Question: I have a tight loop which runs through a load of carts, which themselves contain around 10 events event objects and writes them to the disk in JSON via an intermediate repository (jOliver common domain rewired with GetEventStore.com):
'''
// create ~200,000 carts, each with ~5 events
List<Cart> testData = TestData.GenerateFrom(products);
foreach (var cart in testData)
{
count = count + (cart as IAggregate).GetUncommittedEvents().Count;
repository.Save(cart);
}
'''
I see the disk says it is as 100%, but the throughout is 'low' (15MB/sec, ~5,000 events per second) why is this, things i can think of are:
1. Since this is single threaded does the 25% CPU usage actually mean 100% of the 1 core that I am on (any way to show specific core my app is running on in Visual Studio)?
2. Am i constrained by I/O, or by CPU? Can I expect better performance if i create my own thread pool one for each CPU?
3. How come I can copy a file at ~120MB/sec, but I can only get throughput of 15MB/sec in my app? Is this due to the write size of lots of smaller packets?
Anything else I have missed?

The code I am using is from the geteventstore docs/blog:
'''
public class GetEventStoreRepository : IRepository
{
private const string EventClrTypeHeader = "EventClrTypeName";
private const string AggregateClrTypeHeader = "AggregateClrTypeName";
private const string CommitIdHeader = "CommitId";
private const int WritePageSize = 500;
private const int ReadPageSize = 500;
IStreamNamingConvention streamNamingConvention;
private readonly IEventStoreConnection connection;
private static readonly JsonSerializerSettings serializerSettings = new JsonSerializerSettings { TypeNameHandling = TypeNameHandling.None };
public GetEventStoreRepository(IEventStoreConnection eventStoreConnection, IStreamNamingConvention namingConvention)
{
this.connection = eventStoreConnection;
this.streamNamingConvention = namingConvention;
}
public void Save(IAggregate aggregate)
{
this.Save(aggregate, Guid.NewGuid(), d => { });
}
public void Save(IAggregate aggregate, Guid commitId, Action<IDictionary<string, object>> updateHeaders)
{
var commitHeaders = new Dictionary<string, object>
{
{CommitIdHeader, commitId},
{AggregateClrTypeHeader, aggregate.GetType().AssemblyQualifiedName}
};
updateHeaders(commitHeaders);
var streamName = this.streamNamingConvention.GetStreamName(aggregate.GetType(), aggregate.Identity);
var newEvents = aggregate.GetUncommittedEvents().Cast<object>().ToList();
var originalVersion = aggregate.Version - newEvents.Count;
var expectedVersion = originalVersion == 0 ? ExpectedVersion.NoStream : originalVersion - 1;
var eventsToSave = newEvents.Select(e => ToEventData(Guid.NewGuid(), e, commitHeaders)).ToList();
if (eventsToSave.Count < WritePageSize)
{
this.connection.AppendToStreamAsync(streamName, expectedVersion, eventsToSave).Wait();
}
else
{
var startTransactionTask = this.connection.StartTransactionAsync(streamName, expectedVersion);
startTransactionTask.Wait();
var transaction = startTransactionTask.Result;
var position = 0;
while (position < eventsToSave.Count)
{
var pageEvents = eventsToSave.Skip(position).Take(WritePageSize);
var writeTask = transaction.WriteAsync(pageEvents);
writeTask.Wait();
position += WritePageSize;
}
var commitTask = transaction.CommitAsync();
commitTask.Wait();
}
aggregate.ClearUncommittedEvents();
}
private static EventData ToEventData(Guid eventId, object evnt, IDictionary<string, object> headers)
{
var data = Encoding.UTF8.GetBytes(JsonConvert.SerializeObject(evnt, serializerSettings));
var eventHeaders = new Dictionary<string, object>(headers)
{
{
EventClrTypeHeader, evnt.GetType().AssemblyQualifiedName
}
};
var metadata = Encoding.UTF8.GetBytes(JsonConvert.SerializeObject(eventHeaders, serializerSettings));
var typeName = evnt.GetType().Name;
return new EventData(eventId, typeName, true, data, metadata);
}
}
'''
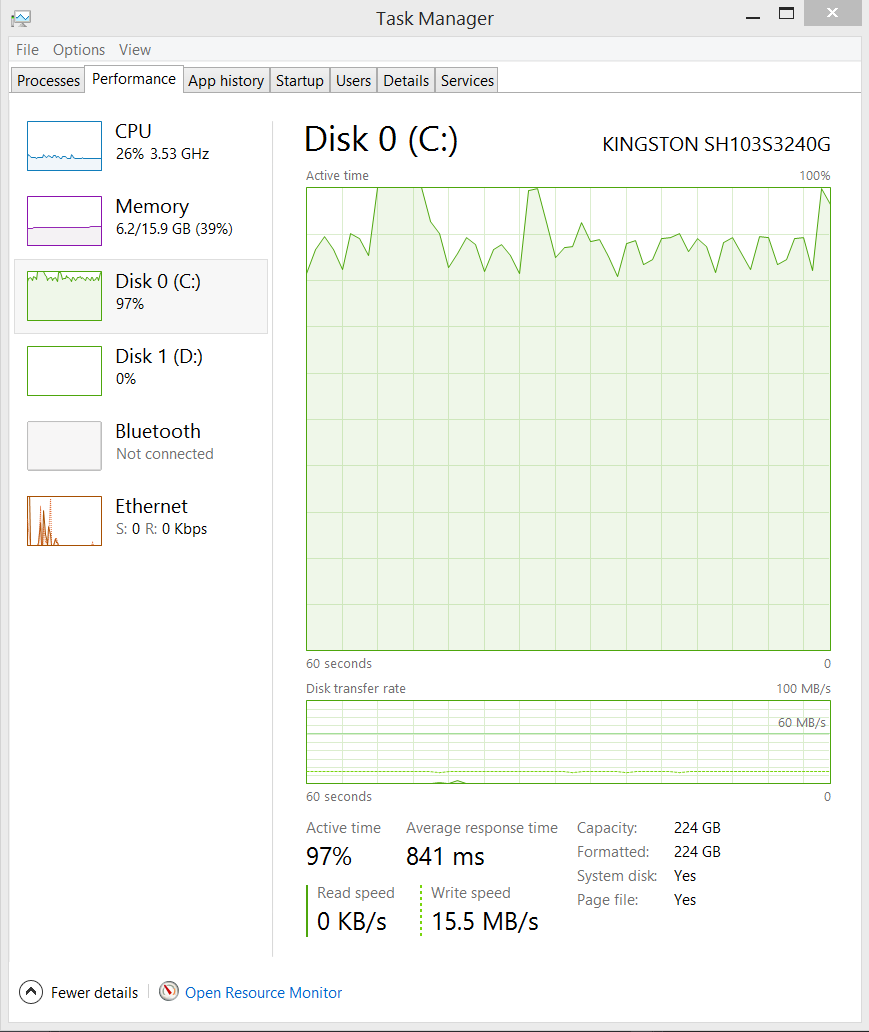
Answer: It was partially mentioned in the comments, but to enhance on that, as you are working fully single-threaded in the mentioned code (though you use async, you are just waiting for them, so effectively working sync) you are suffering from latency and overhead for context switching and EventStore protocol back and forth. Either really go the async route, but avoid waiting on the async threads and rather parallelize it (EventStore likes parallelization because it can batch multiple writes) or do batching yourself and send, for example, 20 events at a time.